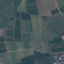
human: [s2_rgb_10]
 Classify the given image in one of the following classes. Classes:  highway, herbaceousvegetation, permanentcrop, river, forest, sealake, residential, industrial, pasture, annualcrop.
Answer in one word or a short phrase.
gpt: PermanentCrop